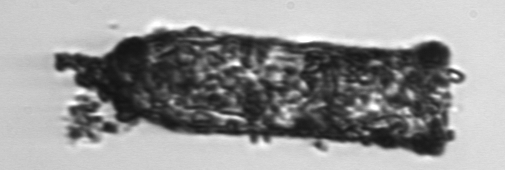
Label: Tintinnopsis